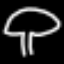
Label: mushroom